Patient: sex M, age 46
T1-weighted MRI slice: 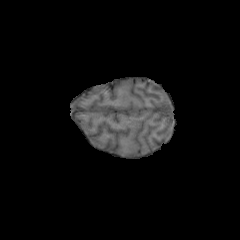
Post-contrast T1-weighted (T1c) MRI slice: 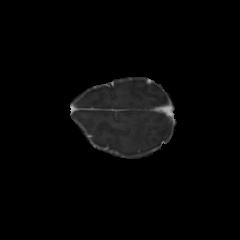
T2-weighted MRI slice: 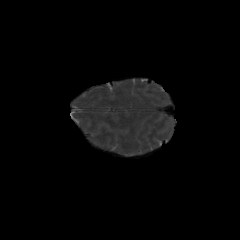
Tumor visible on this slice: no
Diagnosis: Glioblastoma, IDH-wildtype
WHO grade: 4